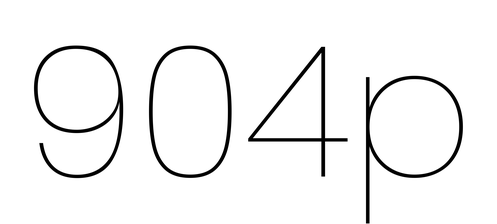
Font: Poppins-Thin